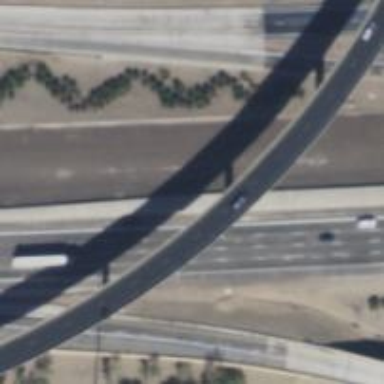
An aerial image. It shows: View of motorway.